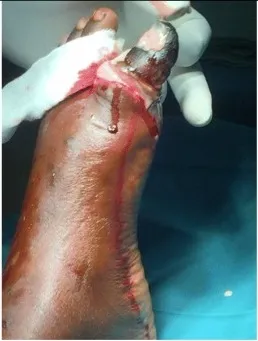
A and b: Intrao-perative findings during the surgery for amputation of the left big toe.
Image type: medical_photograph (other_medical_photograph)